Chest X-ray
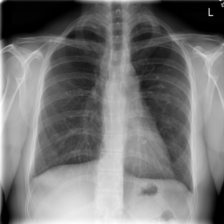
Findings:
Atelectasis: negative
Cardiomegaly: negative
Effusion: negative
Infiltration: negative
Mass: negative
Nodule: negative
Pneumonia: negative
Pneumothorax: negative
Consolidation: negative
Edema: negative
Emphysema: negative
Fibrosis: negative
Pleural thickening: negative
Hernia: negative